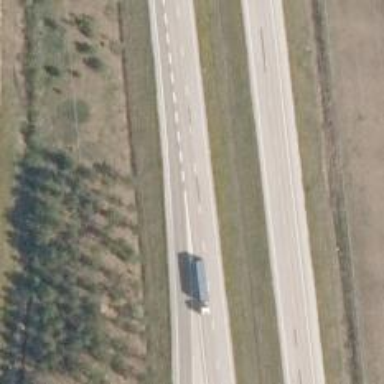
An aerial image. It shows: Asphalt motorway.